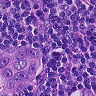
Metastatic tissue present: yes